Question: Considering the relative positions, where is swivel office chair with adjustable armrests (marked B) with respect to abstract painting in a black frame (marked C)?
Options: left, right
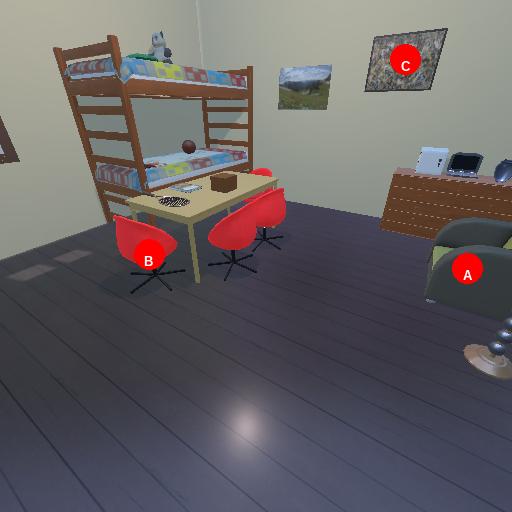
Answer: left